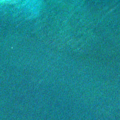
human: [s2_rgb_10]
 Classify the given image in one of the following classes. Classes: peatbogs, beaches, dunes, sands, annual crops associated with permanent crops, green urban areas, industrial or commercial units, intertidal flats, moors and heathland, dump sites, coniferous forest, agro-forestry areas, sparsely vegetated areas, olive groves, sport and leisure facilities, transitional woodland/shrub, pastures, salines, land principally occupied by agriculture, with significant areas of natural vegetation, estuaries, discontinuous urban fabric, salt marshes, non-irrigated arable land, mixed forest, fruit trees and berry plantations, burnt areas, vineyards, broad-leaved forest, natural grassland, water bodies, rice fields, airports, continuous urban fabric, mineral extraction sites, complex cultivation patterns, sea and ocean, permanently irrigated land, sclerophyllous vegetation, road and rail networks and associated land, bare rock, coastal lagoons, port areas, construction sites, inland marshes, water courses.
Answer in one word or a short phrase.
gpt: sea and ocean